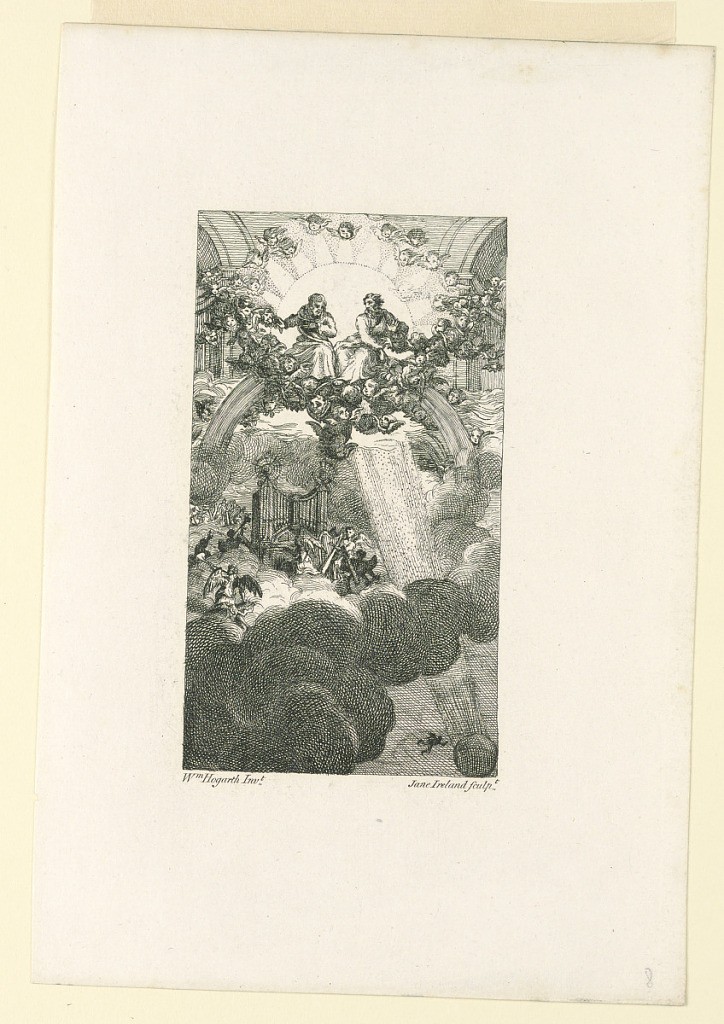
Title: The Council in Heaven; Illustration to Milton's "Paradise Lost" (After Hogarth)
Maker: Jane Ireland, British
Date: ca. 1790
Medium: etching on paper
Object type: Print
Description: Vertical rectangle. God and Christ seated upon clouds surrounded by little angles. Below, upon another cloud an orchestra of angels. In the background two arches of a building. In lower right the suns.